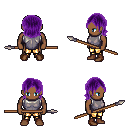
a pixel art fantasy rpg character, male body template, human, dark skin, steel chest armor, gold greaves, purple long bangs hairstyle, brown shoes, spear, four views (front, back, left, right), 2x2 character sprite sheet, small pixel art, hard edges, no anti-aliasing